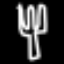
Label: fork